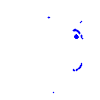
Particle: proton